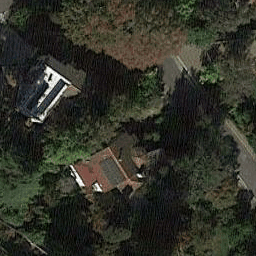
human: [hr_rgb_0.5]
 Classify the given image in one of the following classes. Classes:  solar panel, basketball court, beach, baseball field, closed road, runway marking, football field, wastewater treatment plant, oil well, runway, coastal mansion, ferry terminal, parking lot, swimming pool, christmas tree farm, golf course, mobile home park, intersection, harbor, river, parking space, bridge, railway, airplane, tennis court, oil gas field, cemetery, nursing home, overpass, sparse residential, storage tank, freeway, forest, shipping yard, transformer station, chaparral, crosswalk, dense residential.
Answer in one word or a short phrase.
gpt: sparse residential